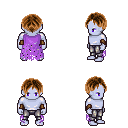
a pixel art fantasy rpg character, male body template, dark elf, purple skin, maroon tattered cape, metal pants, brown parted hairstyle, cloth bracers, four views (front, back, left, right), 2x2 character sprite sheet, small pixel art, hard edges, no anti-aliasing